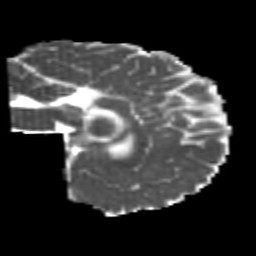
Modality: MD
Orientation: sagittal
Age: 22
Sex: female
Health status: healthy
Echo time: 0.074 s